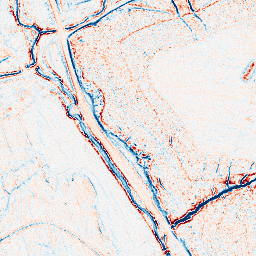
Category: edge_preserving
Decomposition family: anisotropic_diffusion
Decomposition parameters: iterations: 20
kappa: 30
gamma: 0.05
Upsampling method: bicubic_16x
Upsampling parameters: scale: 16
Upsampling scale: 16